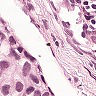
Metastatic tissue present: yes